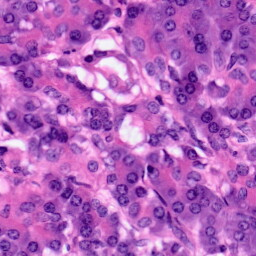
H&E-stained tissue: Pancreatic